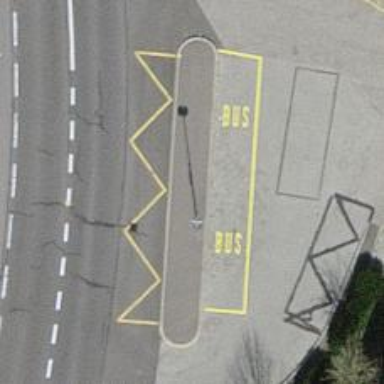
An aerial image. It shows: Bus stop with platform for public transport.